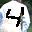
Label: 4